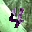
Label: 4